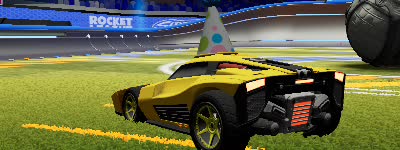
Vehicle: breakout